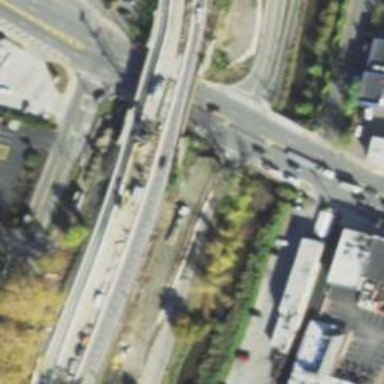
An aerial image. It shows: Trunk link highway.